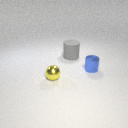
large gray rubber cylinder behind small blue metal cylinder